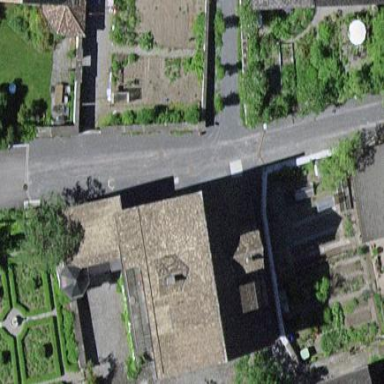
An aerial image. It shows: Historic building.